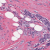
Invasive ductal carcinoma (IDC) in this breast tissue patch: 1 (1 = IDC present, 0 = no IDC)